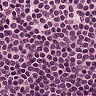
Metastatic tissue present: no